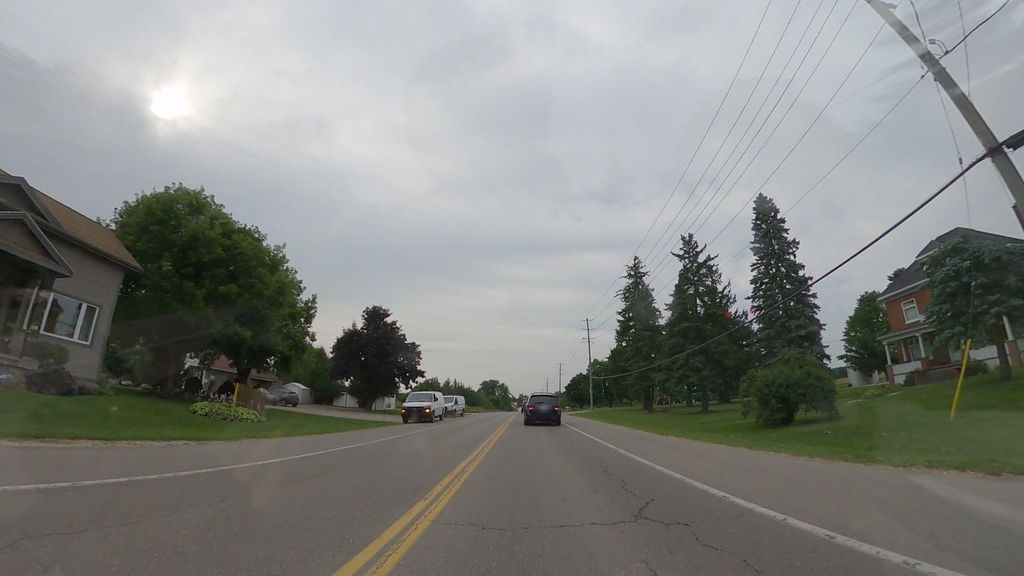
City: kitchener-waterloo